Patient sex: M
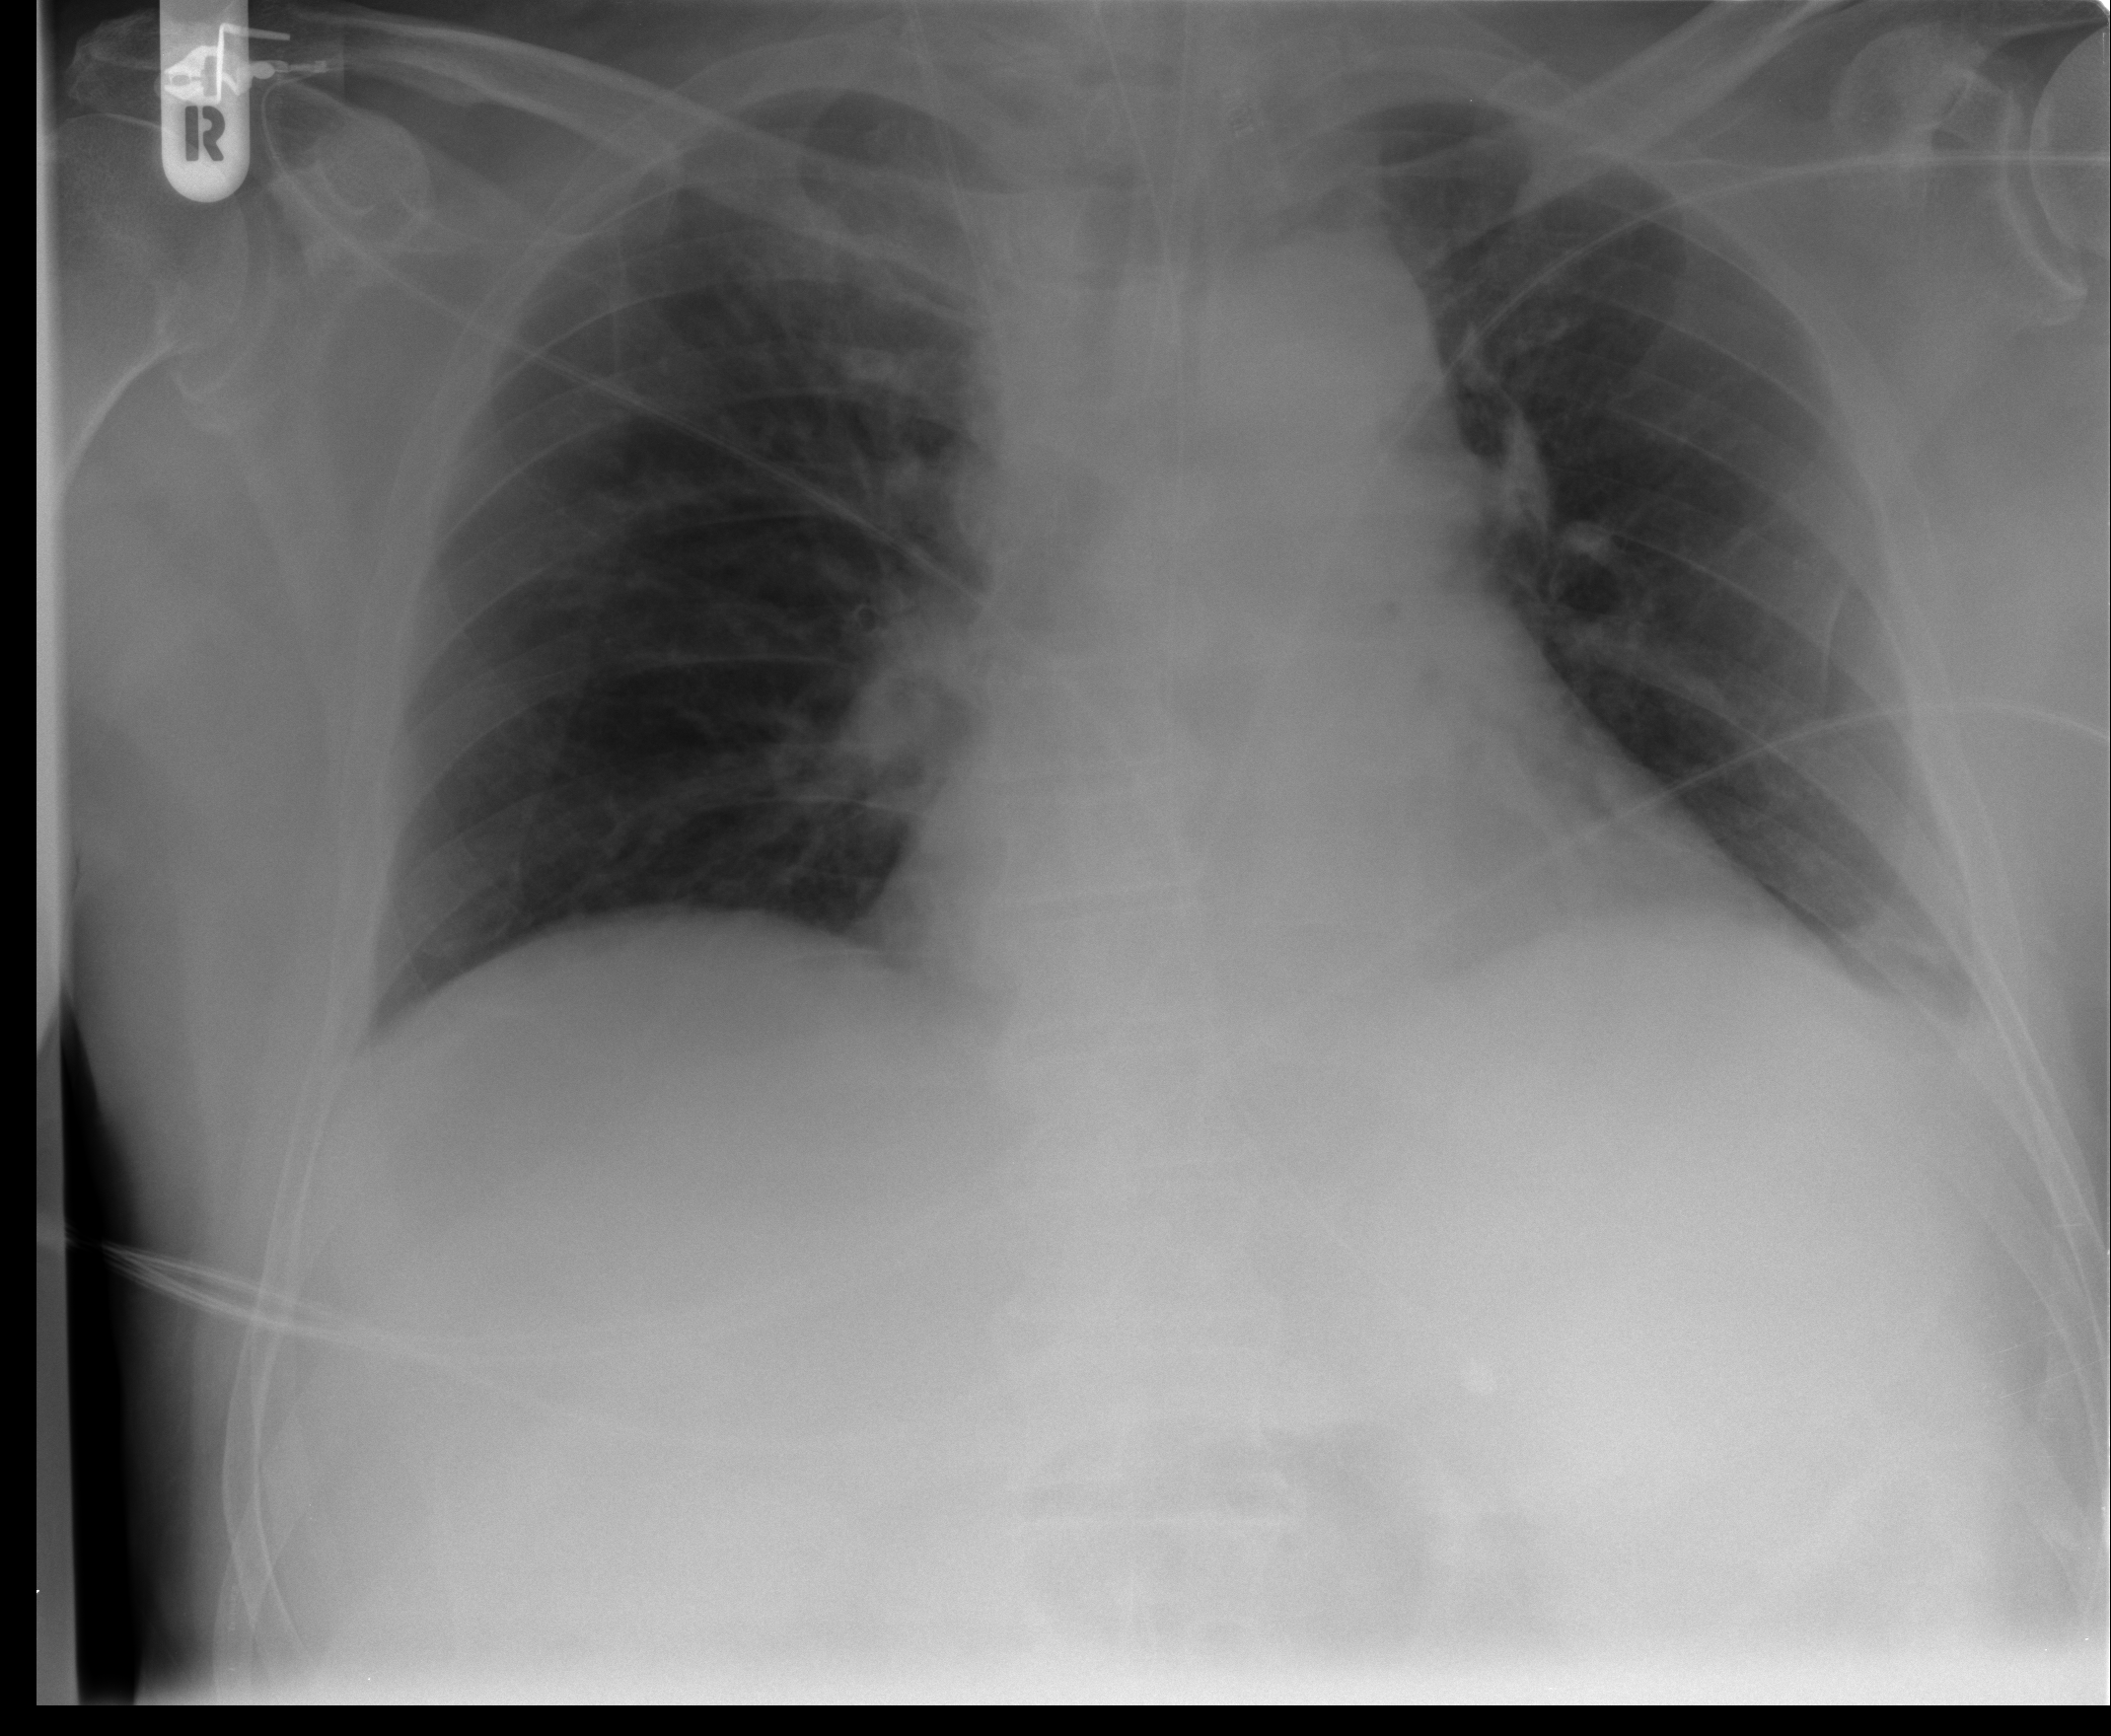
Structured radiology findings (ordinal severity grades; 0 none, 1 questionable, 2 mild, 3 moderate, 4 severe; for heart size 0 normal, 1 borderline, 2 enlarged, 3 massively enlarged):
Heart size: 2
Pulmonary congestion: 0
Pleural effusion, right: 0
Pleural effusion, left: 2
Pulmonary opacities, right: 0
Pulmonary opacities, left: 0
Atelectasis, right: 0
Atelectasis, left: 2